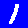
Digit: 1